Brain MRI, t2w sequence, axial 2D slice.
Patient: age 35, sex F, weight 95 kg, height 1.95 m
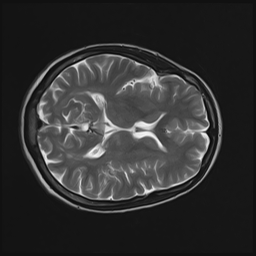